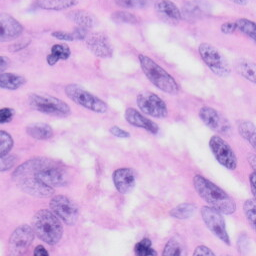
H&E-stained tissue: Skin